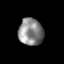
Tissue: prostate
Cell type: T cells
Senescence score: 0.2772
Nuclear area (px): 648
Mean DAPI intensity: 138.343